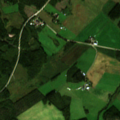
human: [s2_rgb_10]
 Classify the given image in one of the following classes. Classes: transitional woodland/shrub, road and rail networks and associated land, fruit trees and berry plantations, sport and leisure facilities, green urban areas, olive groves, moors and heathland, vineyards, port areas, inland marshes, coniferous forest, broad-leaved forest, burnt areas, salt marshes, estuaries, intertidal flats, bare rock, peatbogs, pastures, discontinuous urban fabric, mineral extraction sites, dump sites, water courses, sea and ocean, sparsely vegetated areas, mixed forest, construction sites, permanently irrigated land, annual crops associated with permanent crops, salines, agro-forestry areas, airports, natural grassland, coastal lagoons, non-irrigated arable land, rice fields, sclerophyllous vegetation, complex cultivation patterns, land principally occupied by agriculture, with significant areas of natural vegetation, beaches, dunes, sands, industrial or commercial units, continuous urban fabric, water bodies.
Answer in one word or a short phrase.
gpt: non-irrigated arable land, land principally occupied by agriculture, with significant areas of natural vegetation, mixed forest